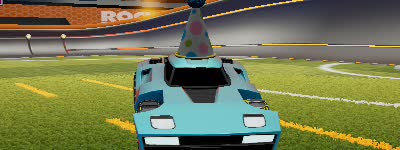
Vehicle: breakout